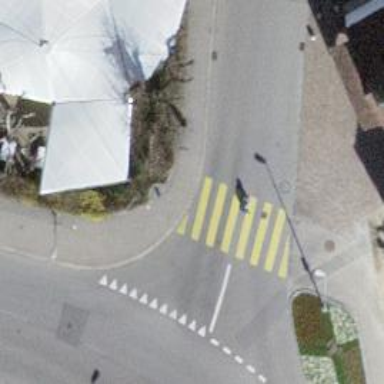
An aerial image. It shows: Uncontrolled zebra crossing on the road.